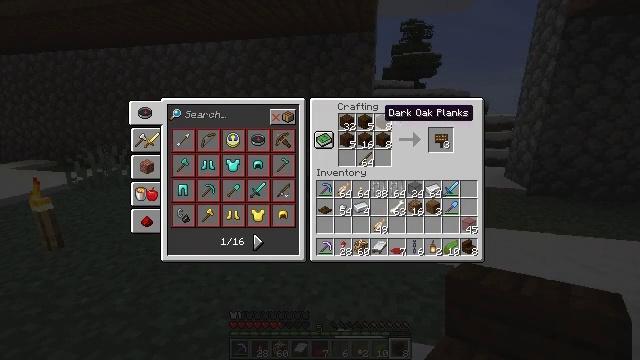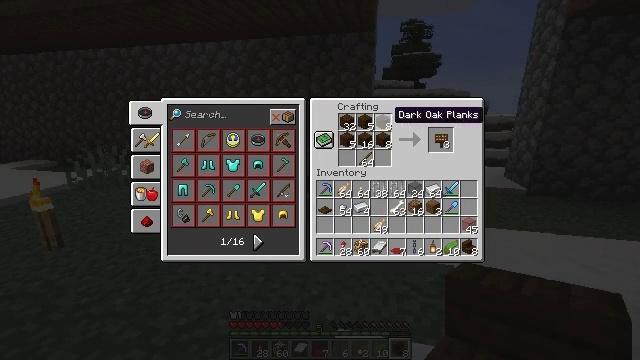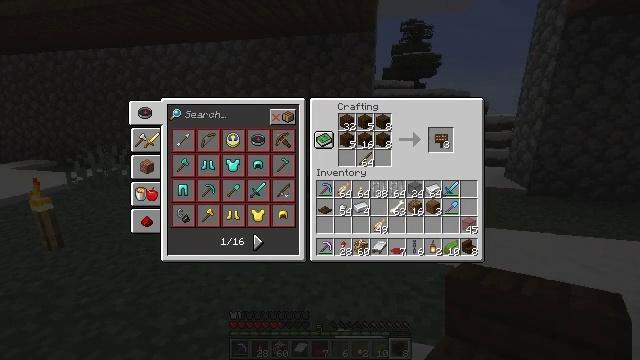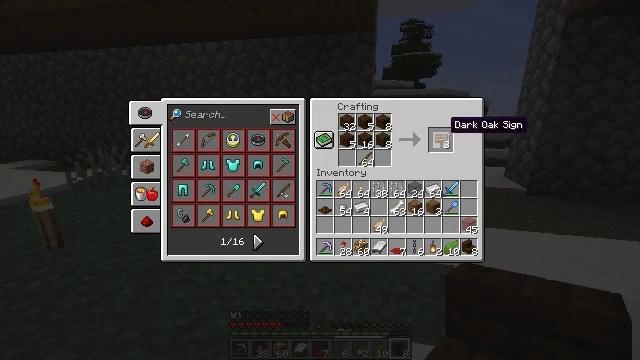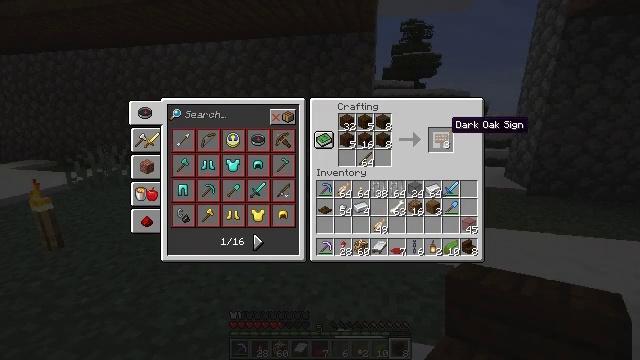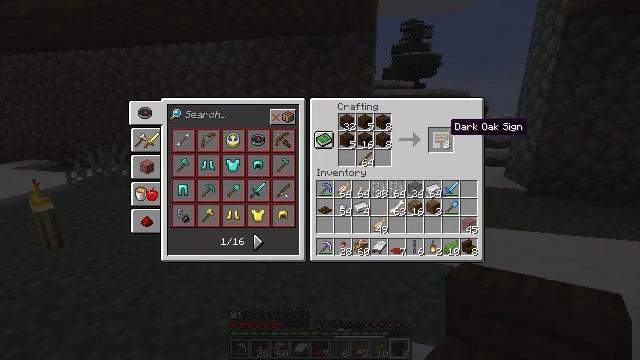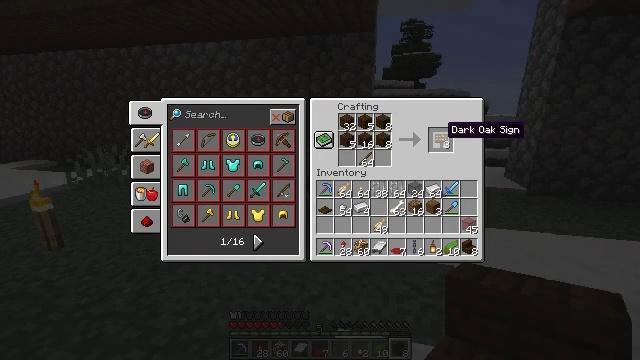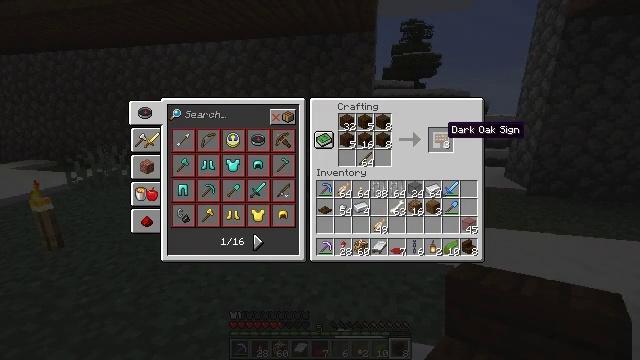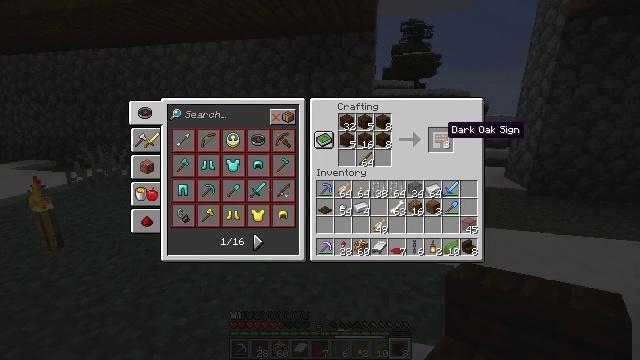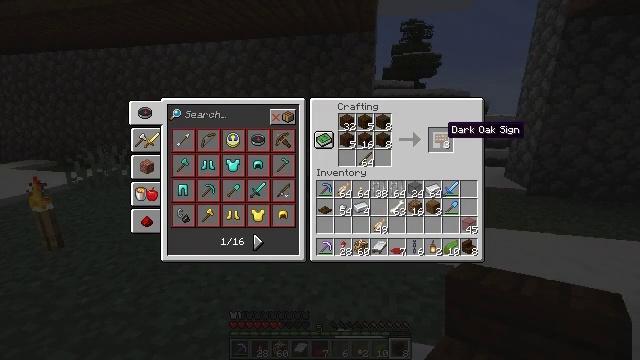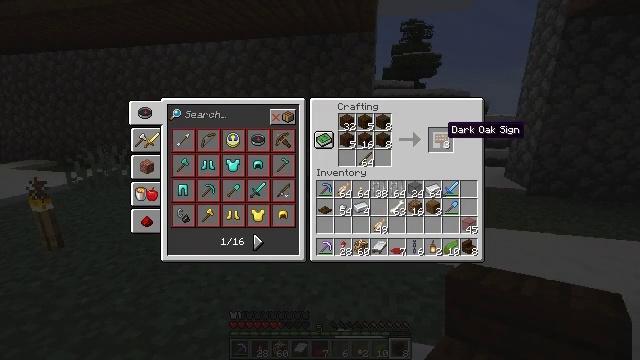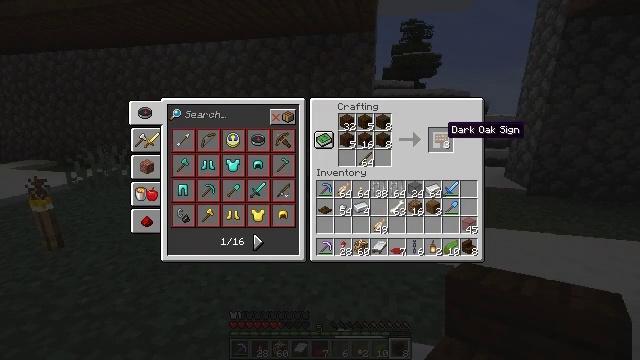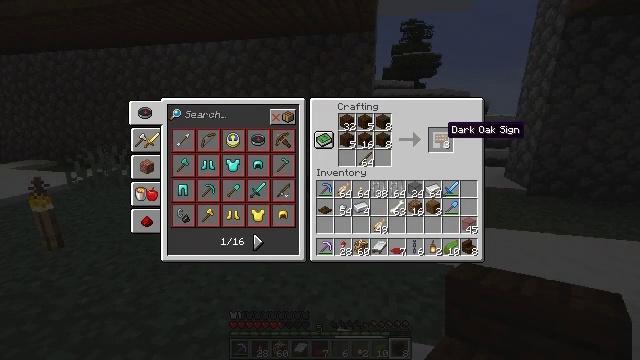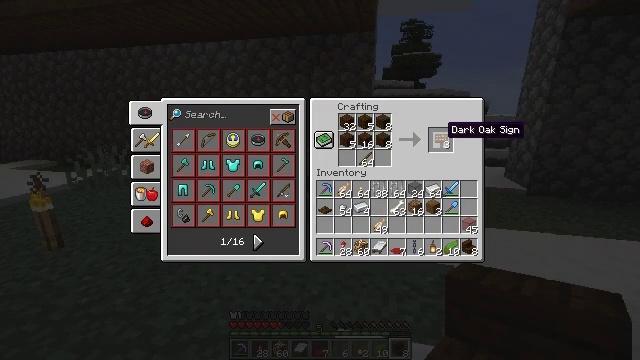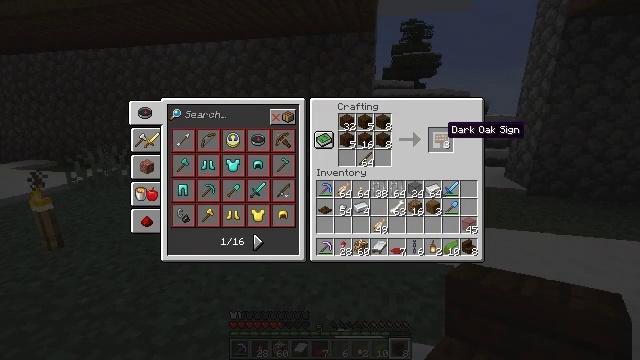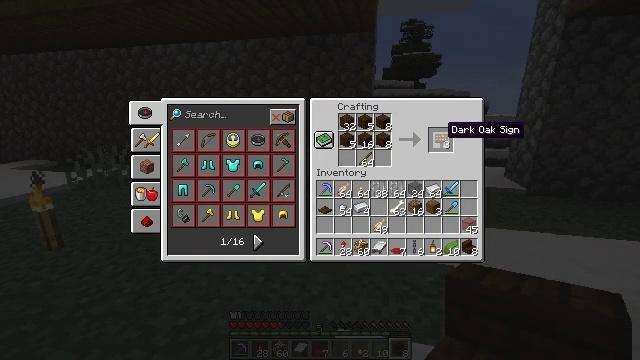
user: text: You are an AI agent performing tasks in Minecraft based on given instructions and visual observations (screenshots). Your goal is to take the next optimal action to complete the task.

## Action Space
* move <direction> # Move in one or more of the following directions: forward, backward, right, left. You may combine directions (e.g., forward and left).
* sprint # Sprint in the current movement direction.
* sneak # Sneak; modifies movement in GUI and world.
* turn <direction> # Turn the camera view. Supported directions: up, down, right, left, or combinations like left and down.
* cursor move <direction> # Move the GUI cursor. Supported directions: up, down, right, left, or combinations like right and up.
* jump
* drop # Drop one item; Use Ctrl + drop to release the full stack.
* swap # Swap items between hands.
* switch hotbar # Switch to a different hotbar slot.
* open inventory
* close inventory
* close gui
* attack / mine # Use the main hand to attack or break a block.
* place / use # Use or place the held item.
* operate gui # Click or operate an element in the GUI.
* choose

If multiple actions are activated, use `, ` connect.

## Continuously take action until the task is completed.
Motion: motion action
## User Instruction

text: Use dark oak planks to craft a dark oak sign.
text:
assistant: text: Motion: cursor move right
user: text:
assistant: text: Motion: cursor move right
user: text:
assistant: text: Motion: cursor move right
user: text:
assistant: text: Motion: no_op
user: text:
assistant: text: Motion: no_op
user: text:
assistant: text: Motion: no_op
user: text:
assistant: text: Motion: no_op
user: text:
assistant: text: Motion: no_op
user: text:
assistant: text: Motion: no_op
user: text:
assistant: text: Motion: no_op
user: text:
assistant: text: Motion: no_op
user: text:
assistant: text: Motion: no_op
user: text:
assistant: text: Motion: no_op
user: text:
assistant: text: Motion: no_op
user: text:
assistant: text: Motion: no_op
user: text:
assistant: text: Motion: no_op
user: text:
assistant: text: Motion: no_op
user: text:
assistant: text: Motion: no_op
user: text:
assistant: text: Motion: no_op
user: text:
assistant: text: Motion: no_op
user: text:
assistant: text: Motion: no_op
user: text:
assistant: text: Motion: no_op
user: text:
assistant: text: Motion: no_op
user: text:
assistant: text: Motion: no_op
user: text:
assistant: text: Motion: no_op
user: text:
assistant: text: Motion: no_op
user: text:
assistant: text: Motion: no_op
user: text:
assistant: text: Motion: no_op
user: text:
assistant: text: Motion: no_op
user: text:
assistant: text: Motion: no_op